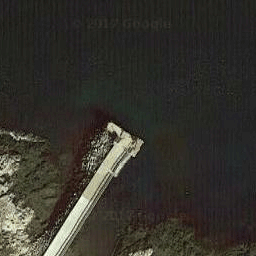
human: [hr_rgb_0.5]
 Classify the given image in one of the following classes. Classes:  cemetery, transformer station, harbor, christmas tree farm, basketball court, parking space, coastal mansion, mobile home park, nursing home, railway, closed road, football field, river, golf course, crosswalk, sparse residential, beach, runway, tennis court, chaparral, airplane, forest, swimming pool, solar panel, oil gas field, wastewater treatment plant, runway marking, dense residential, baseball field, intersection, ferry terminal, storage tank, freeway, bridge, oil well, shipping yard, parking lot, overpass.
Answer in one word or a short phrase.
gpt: ferry terminal